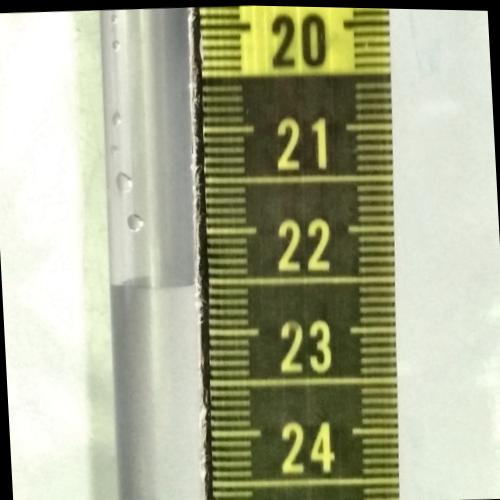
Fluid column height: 22.5 cm